Question: I am fairly new to C++ coding so this could be a really easy fix. I have recently created a basic WinMain window. When I run the program from either the IDE or .exe file the application doesn't open at the proper size.

I can resize the window but I'm not sure why it isn't opening at that size set.
'''
#define WIN32_LEAN_AND_MEAN
#include <windows.h>
// Function prototypes
int WINAPI WinMain(HINSTANCE, HINSTANCE, LPSTR, int);
bool CreateMainWindow(HINSTANCE, int);
LRESULT WINAPI WinProc(HWND, UINT, WPARAM, LPARAM);
// global variable
HINSTANCE hinst;
// Constants
const char CLASS_NAME[] = "WinMain";
const char APP_TITLE[] = "Hello World";
const char WINDOW_WIDTH = 400;
const char WINDOW_HEIGHT = 400;
//==================================
// Starting point for the windows application
// Parameters are
// hInstance. Handle to the current instance of the application
// hPrevInstance. Always NULL, obsolete parameter
// lpCmdLine. Pointer to null-terminated string of command arguements
// nCmdShow. Specifies how the window is to be shown
//=================================
int WINAPI WinMain(HINSTANCE hInstance,
HINSTANCE hPrevInstance,
LPSTR lpCmdLine,
int nCmdShow )
{
MSG msg;
// Create thw window
if (!CreateMainWindow(hInstance, nCmdShow))
return false;
// Main message loop
int done = 0;
while (!done)
{
// PeekMessage is a non blocking message for Windows messages
if (PeekMessage(&msg, NULL, 0, 0, PM_REMOVE))
{
// Look for quit message
if (msg.message == WM_QUIT)
done = 1;
// Decode and pass messages on to WinProc
TranslateMessage(&msg);
DispatchMessage(&msg);
}
}
return msg.wParam;
}
// Window event callback function
LRESULT WINAPI WinProc(HWND hWnd, UINT msg, WPARAM wParam, LPARAM lParam)
{
switch (msg)
{
case WM_DESTROY:
//Tell windows to kill this program
PostQuitMessage(0);
return 0;
}
return DefWindowProc(hWnd, msg, wParam, lParam);
}
// Create the window, returns False on error
bool CreateMainWindow(HINSTANCE hInstance, int nCmdShow)
{
WNDCLASSEX wcx;
HWND hwnd;
// Fill in the window class structure with parameters
// That describe the main window
wcx.cbSize = sizeof(wcx); // Size of the structure
wcx.style = CS_HREDRAW | CS_VREDRAW; // Redraw if the size changes
wcx.lpfnWndProc = WinProc; // Points to windows procedure
wcx.cbClsExtra = 0; // No extra class memory
wcx.cbWndExtra = 0; // No extra window memory
wcx.hInstance = hInstance;
wcx.hIcon = NULL;
wcx.hCursor = LoadCursor(NULL, IDC_ARROW); // Predifined arrow
// Background brush
wcx.hbrBackground = (HBRUSH)GetStockObject(BLACK_BRUSH);
wcx.lpszMenuName = NULL; // Name of menu resource
wcx.lpszClassName = CLASS_NAME; // Name of window class
wcx.hIconSm = NULL;
// Register the window class
// RegisterClassEx return 0 on error
if (RegisterClassEx(&wcx) == 0) // if error
return false;
// Create Window
hwnd = CreateWindow(
CLASS_NAME, // Name of window class
APP_TITLE, // Title bar text
WS_OVERLAPPEDWINDOW, // Window style
CW_USEDEFAULT, // Default horizontal postion of window
CW_USEDEFAULT, // Default vertical postion of window
WINDOW_WIDTH, // Width of window
WINDOW_HEIGHT, // Height of window
(HWND) NULL, // No parent window
(HMENU) NULL, // No menu
hInstance, // Handle to application window
(LPVOID) NULL); // No window parameters
// If there was an error the window
if (!hwnd)
return false;
// Show the window
ShowWindow(hwnd, nCmdShow);
// Send a WM_PAINT message to the window procedure
UpdateWindow(hwnd);
return true;
}
'''
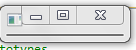
Answer: Change the two constant definitions from 'char' to 'int':
'''
const int WINDOW_WIDTH = 400;
const int WINDOW_HEIGHT = 400;
'''
Assuming a signed character is 8-bits then 'char x = 400' actually sets x to 16.